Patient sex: F
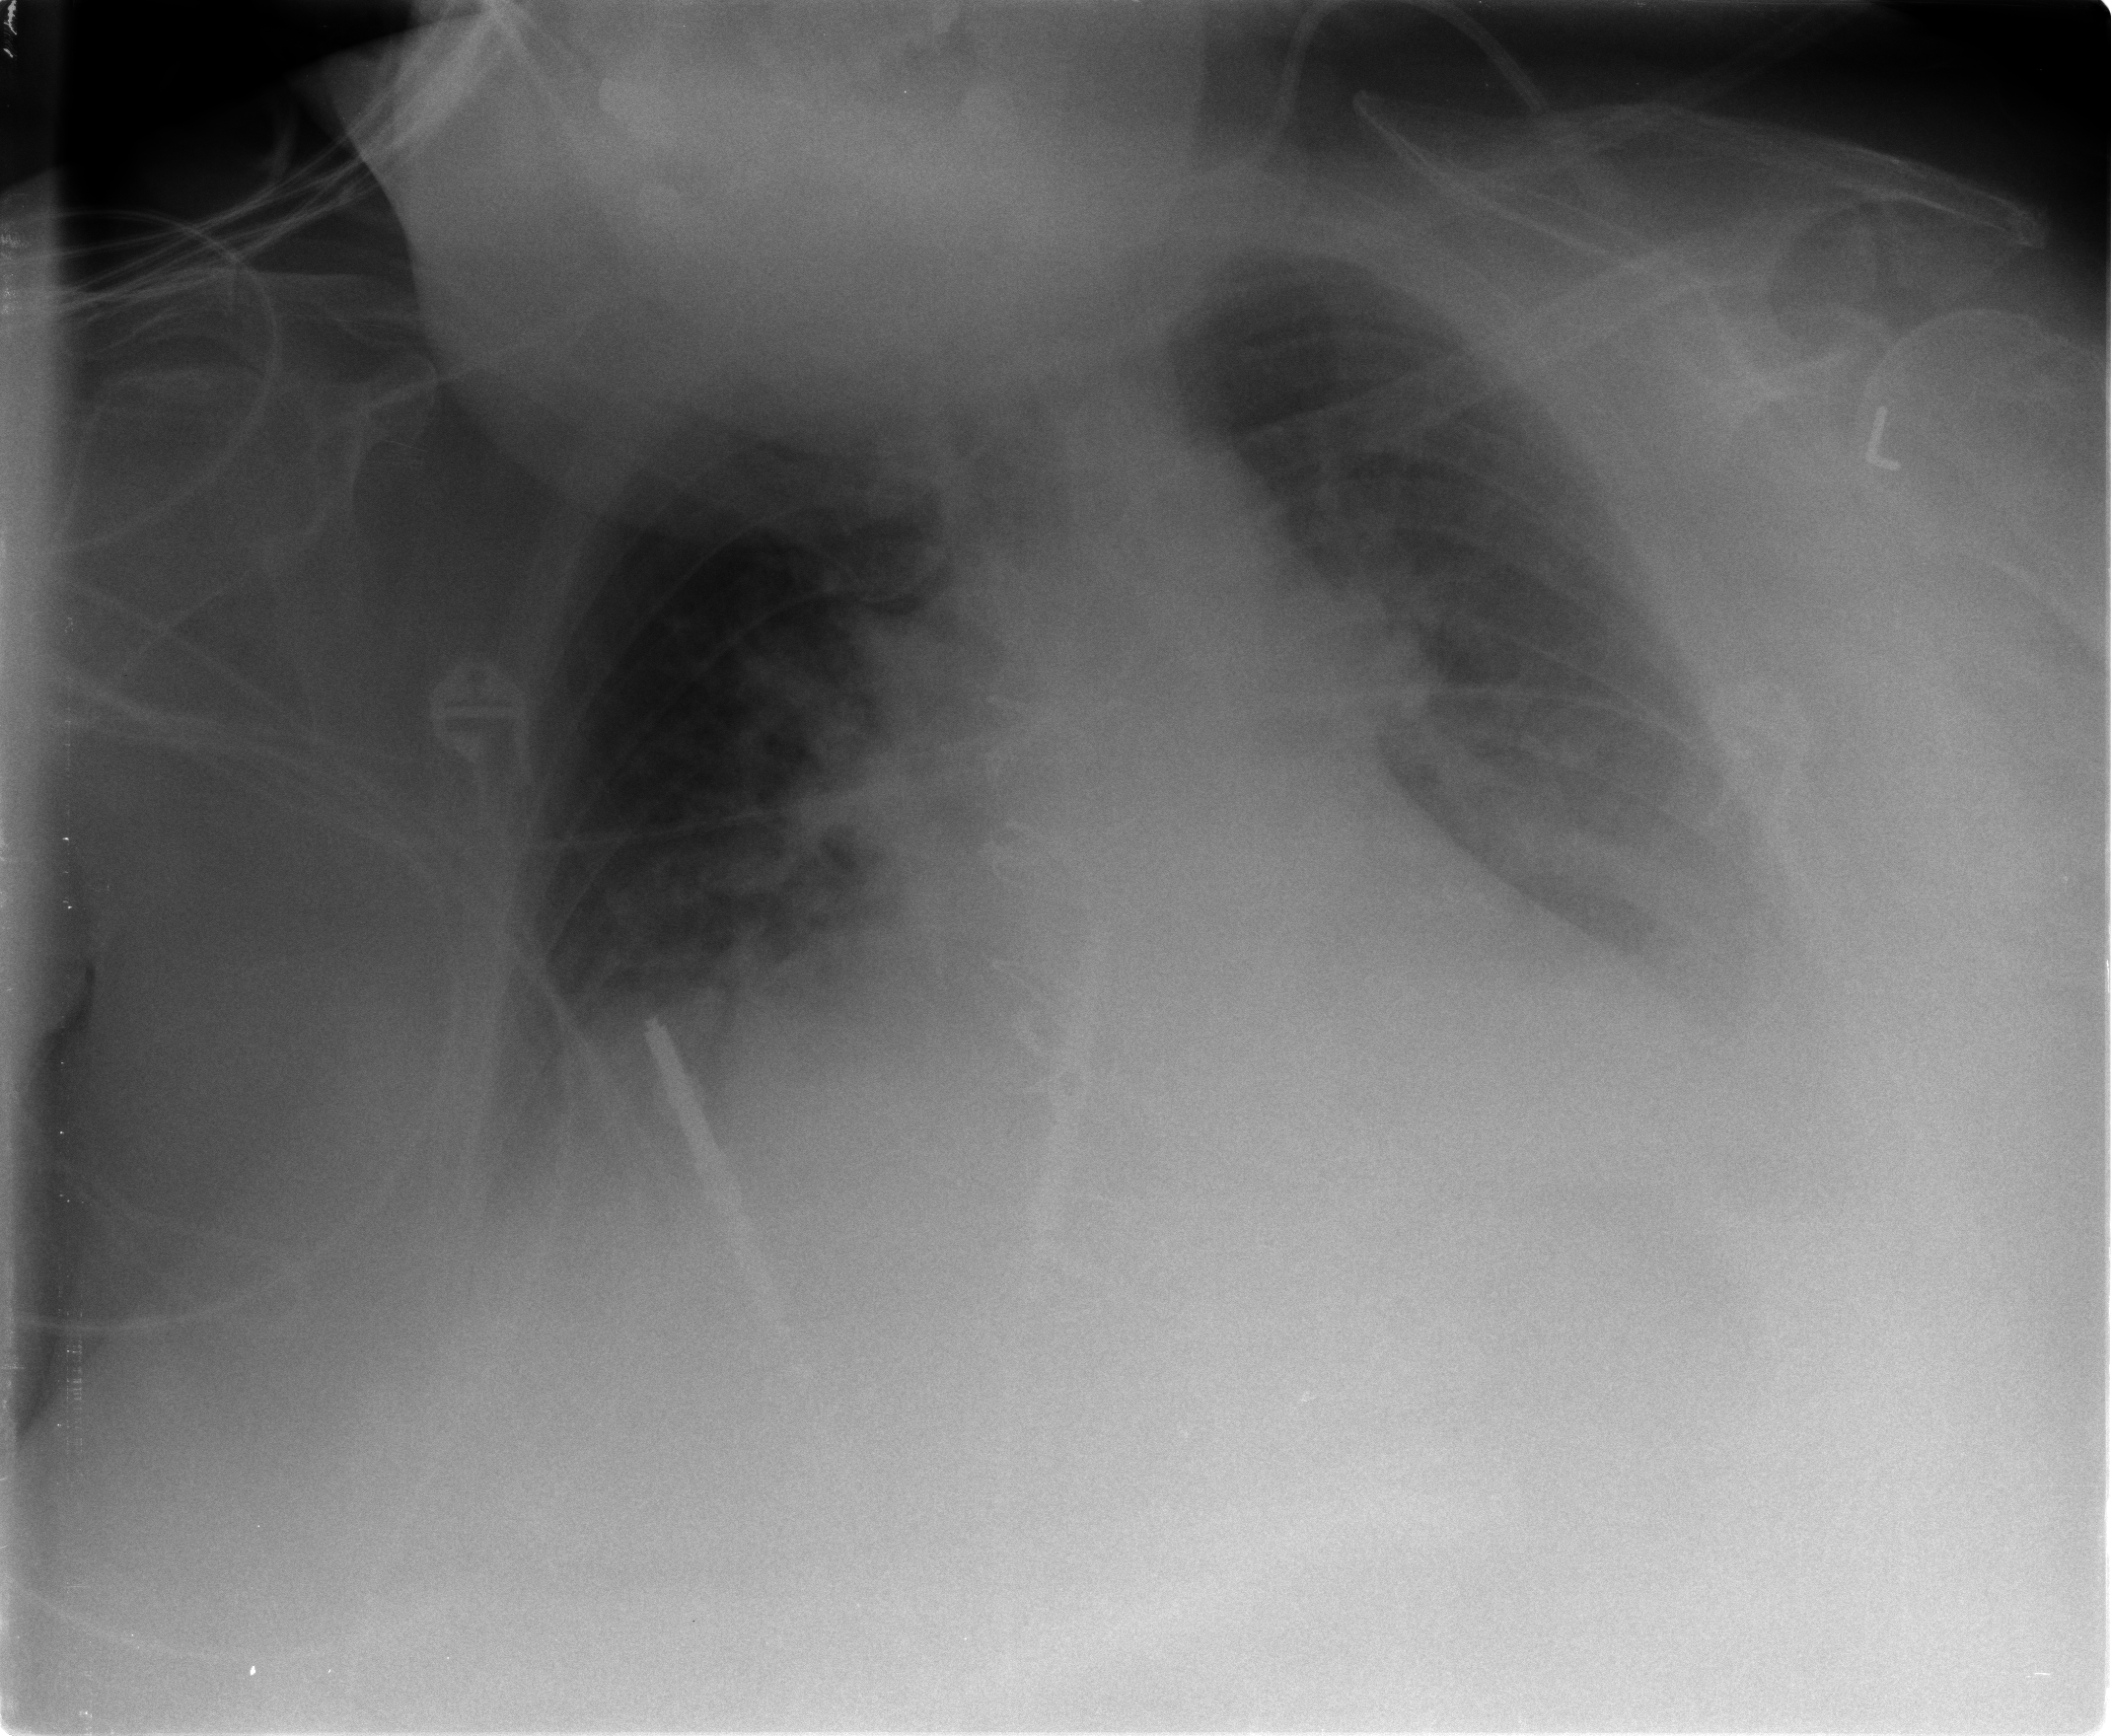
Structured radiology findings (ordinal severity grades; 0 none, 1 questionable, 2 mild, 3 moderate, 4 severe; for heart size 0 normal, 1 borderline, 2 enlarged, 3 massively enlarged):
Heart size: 2
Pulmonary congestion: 2
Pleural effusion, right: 2
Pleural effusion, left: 2
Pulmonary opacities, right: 2
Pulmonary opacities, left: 0
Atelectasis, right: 2
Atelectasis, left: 2